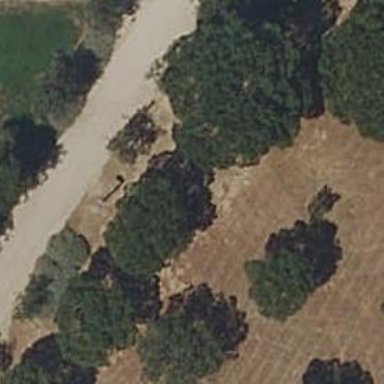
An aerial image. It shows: Row of trees in natural setting.